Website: home-depot
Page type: customer-info-address
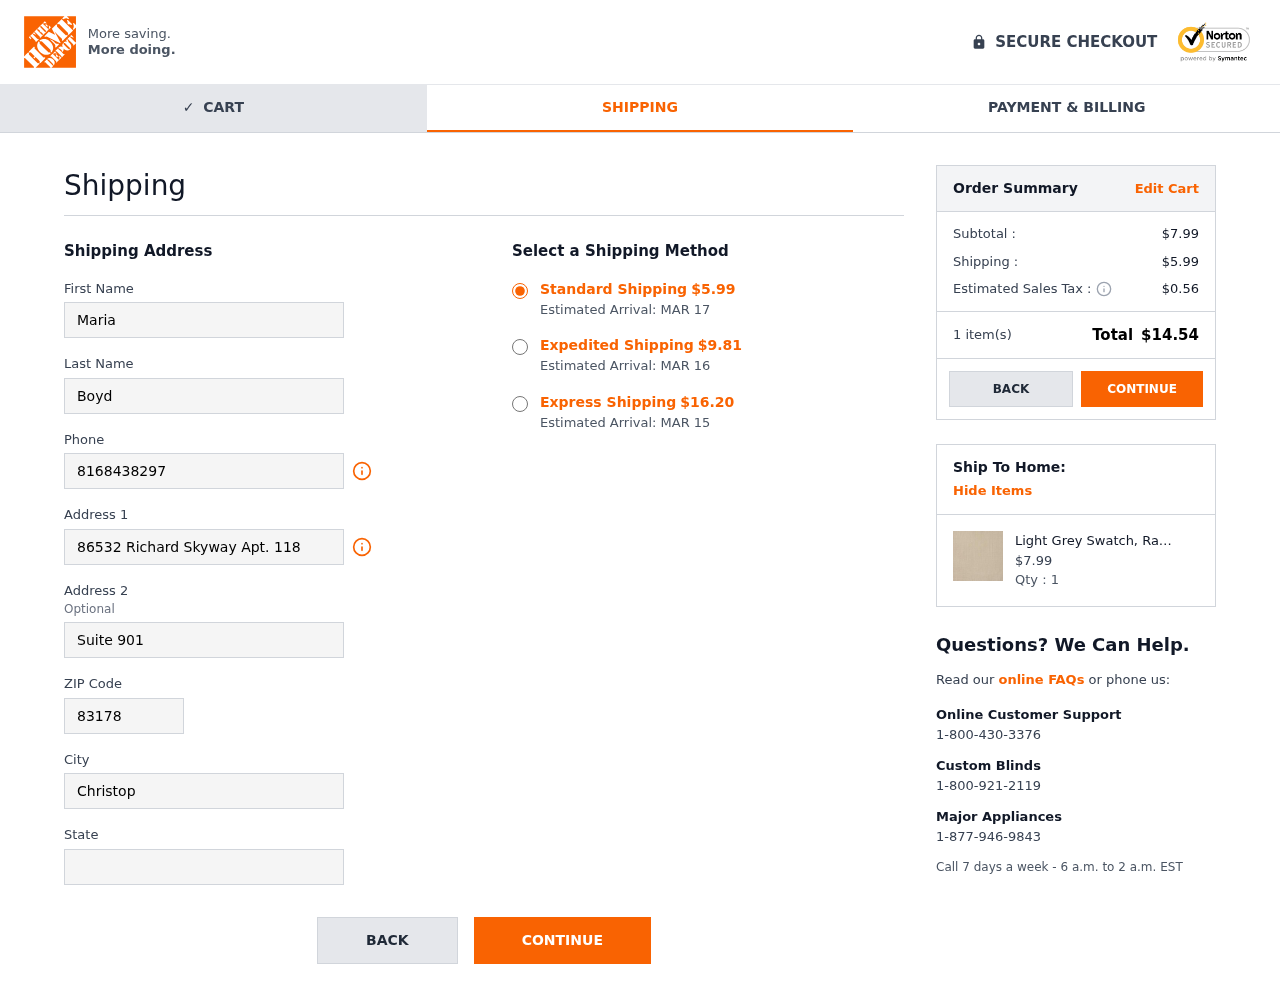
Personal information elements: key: PII_CITY
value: Christophershire
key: PII_FIRSTNAME
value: Maria
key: PII_LASTNAME
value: Boyd
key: PII_PHONE
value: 8168438297
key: PII_POSTCODE
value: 83178
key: PII_STATE
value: Idaho
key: PII_STREET
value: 86532 Richard Skyway Apt. 118
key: PII_STREET2
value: Suite 901
Product elements: key: PRODUCT1_NAME
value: Light Grey Swatch, Ravenna Home
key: PRODUCT1_PRICE
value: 7.99
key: PRODUCT1_QUANTITY
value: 1
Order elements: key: ORDER_SHIPPING_COST
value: $5.99
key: ORDER_DELIVERY_DATE
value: Estimated Arrival: MAR 17
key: ORDER_SHIPPING_COST_EXPEDITED
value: $9.81
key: ORDER_DELIVERY_DATE_EXPEDITED
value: Estimated Arrival: MAR 16
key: ORDER_SHIPPING_COST_EXPRESS
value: $16.20
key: ORDER_DELIVERY_DATE_EXPRESS
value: Estimated Arrival: MAR 15
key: ORDER_SUBTOTAL
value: $7.99
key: ORDER_TAX
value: $0.56
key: ORDER_NUM_ITEMS
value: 1 item(s)
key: ORDER_TOTAL
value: $14.54